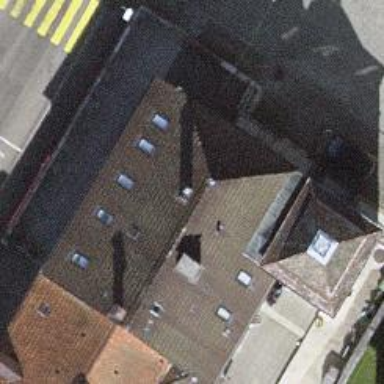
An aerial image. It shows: Restaurant.